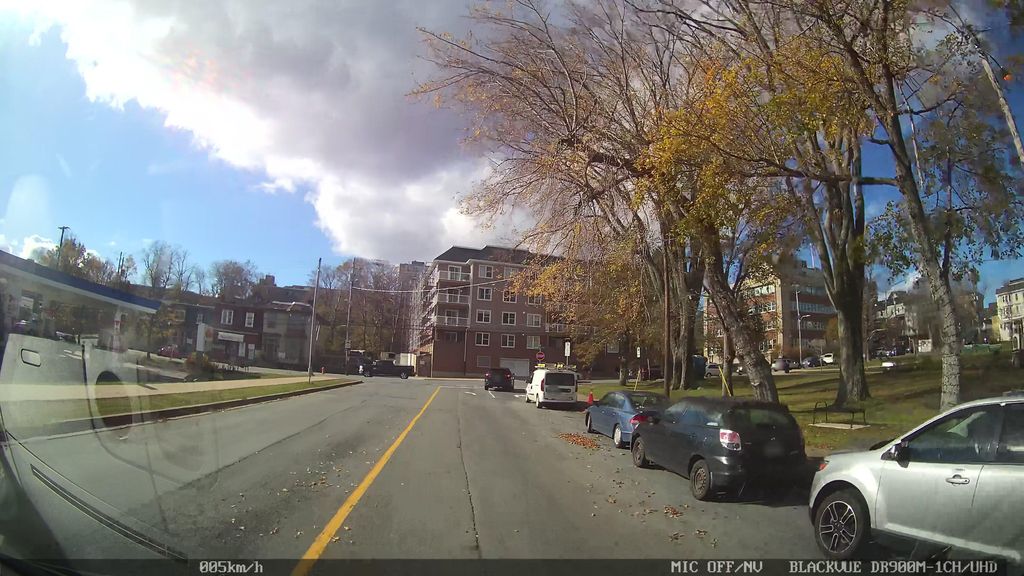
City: halifax